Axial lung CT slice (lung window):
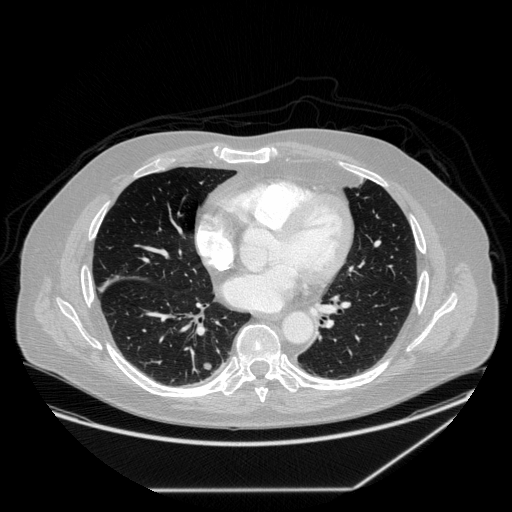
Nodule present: yes
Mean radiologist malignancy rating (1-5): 3